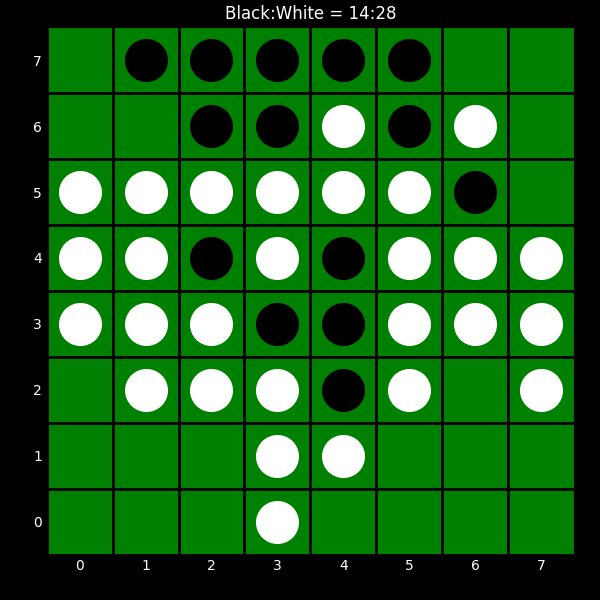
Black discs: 14
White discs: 28